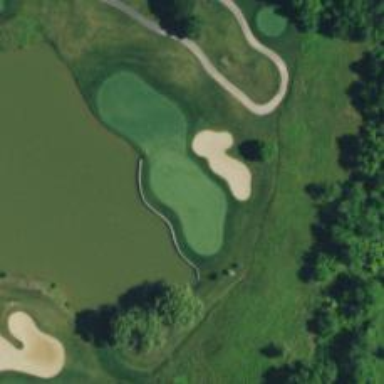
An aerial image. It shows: Golf hole.